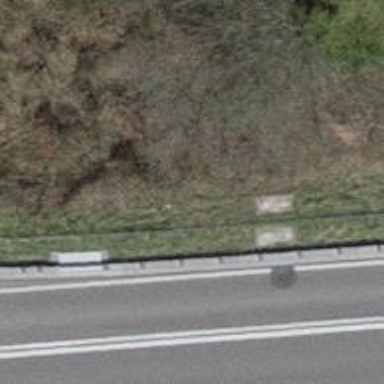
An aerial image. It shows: Fence.